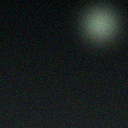
Screen state: off